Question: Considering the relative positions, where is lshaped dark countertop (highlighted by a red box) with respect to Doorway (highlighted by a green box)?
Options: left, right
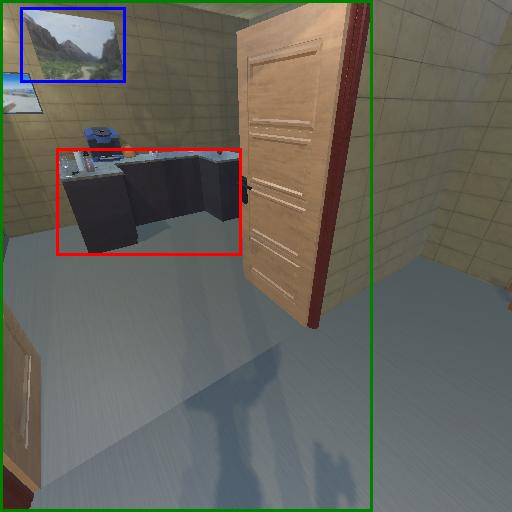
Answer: left